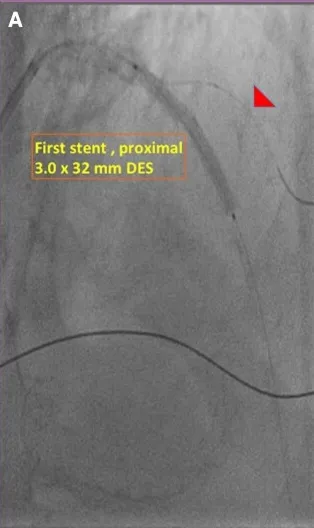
A novel technique of reverse overlapping stenting:. The first stent was deployed proximal to the guidewire (arrowhead) in the diagonal branch as a metallic roadmap.
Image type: radiology (ultrasound)